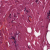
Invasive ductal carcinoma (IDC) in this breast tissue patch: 0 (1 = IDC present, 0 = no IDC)